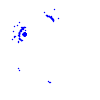
Particle: electron